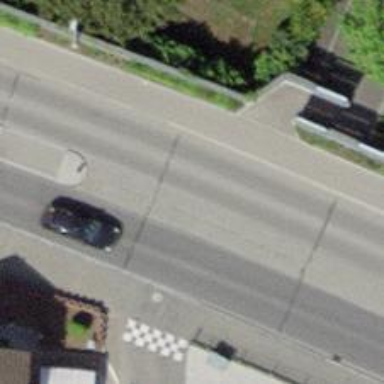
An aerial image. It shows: Uncontrolled zebra crossing on the road.